Question: I'd like to have my 'JDesktopPane' be such that 'JInternalFrames' that are inside of it can be maximized and fully block out the blue background (well, blue on a Mac at least) of the 'JDesktopPane'. If you run this demo, you'll see that if you maximize the 'JInternalFrame', it does not take up the entire 'JDesktopPane'. 'JDesktopPane''JInternalFrame'?
In this image, I have ran the code below and have pressed the maximize button on the JInternalFrame, yet there is still "blue" showing on the JDesktopPane.

'''
import java.awt.BorderLayout;
import javax.swing.JDesktopPane;
import javax.swing.JFrame;
import javax.swing.JInternalFrame;
import javax.swing.JTextArea;
/**
*
* @author Robert
*/
public class Temp {
Temp() {
boolean resizable = true;
boolean closeable = true;
boolean maximizable = true;
boolean iconifiable = true;
String title = "Frame Title";
JInternalFrame iframe = new JInternalFrame(title, resizable, closeable, maximizable, iconifiable);
// Set an initial size
int width = 200;
int height = 50;
iframe.setSize(width, height);
// By default, internal frames are not visible; make it visible
iframe.setVisible(true);
// Add components to internal frame...
iframe.getContentPane().add(new JTextArea());
// Add internal frame to desktop
JDesktopPane desktop = new JDesktopPane();
desktop.add(iframe);
// Display the desktop in a top-level frame
JFrame frame = new JFrame();
frame.getContentPane().add(desktop, BorderLayout.CENTER);
frame.setSize(300, 300);
frame.setVisible(true);
}
public static void main (String[] args) {
new Temp();
}
}
'''
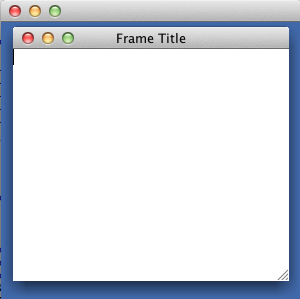
Answer: It's amazing what you can find on google. I've not checked this out myself, but this might help
<URL>